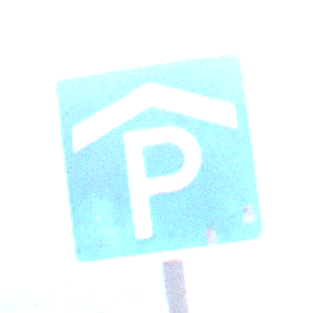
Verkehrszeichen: Parkhaus
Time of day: MorningAfternoon
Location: Outdoor (Suburban)
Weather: PartlyCloudy
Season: NotSpecified
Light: Natural